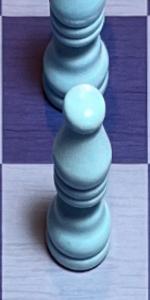
Label: Bishop_White